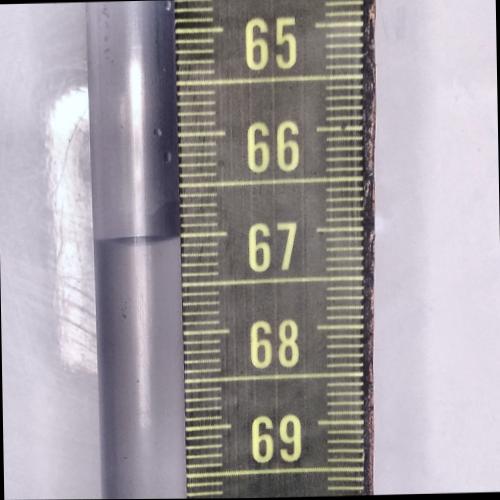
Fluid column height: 67.0 cm